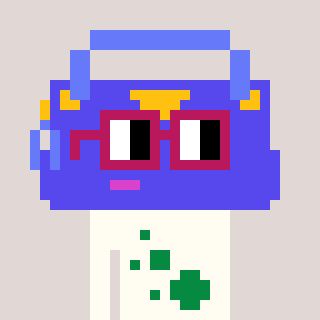
a pixel art character with square dark red glasses, a bag-shaped head and a grayscale-colored body on a warm background